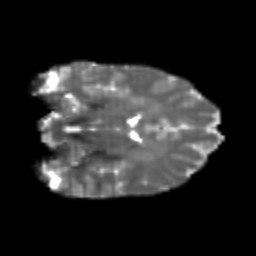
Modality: T2w
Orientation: coronal
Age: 26
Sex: female
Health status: healthy
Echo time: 0.074 s